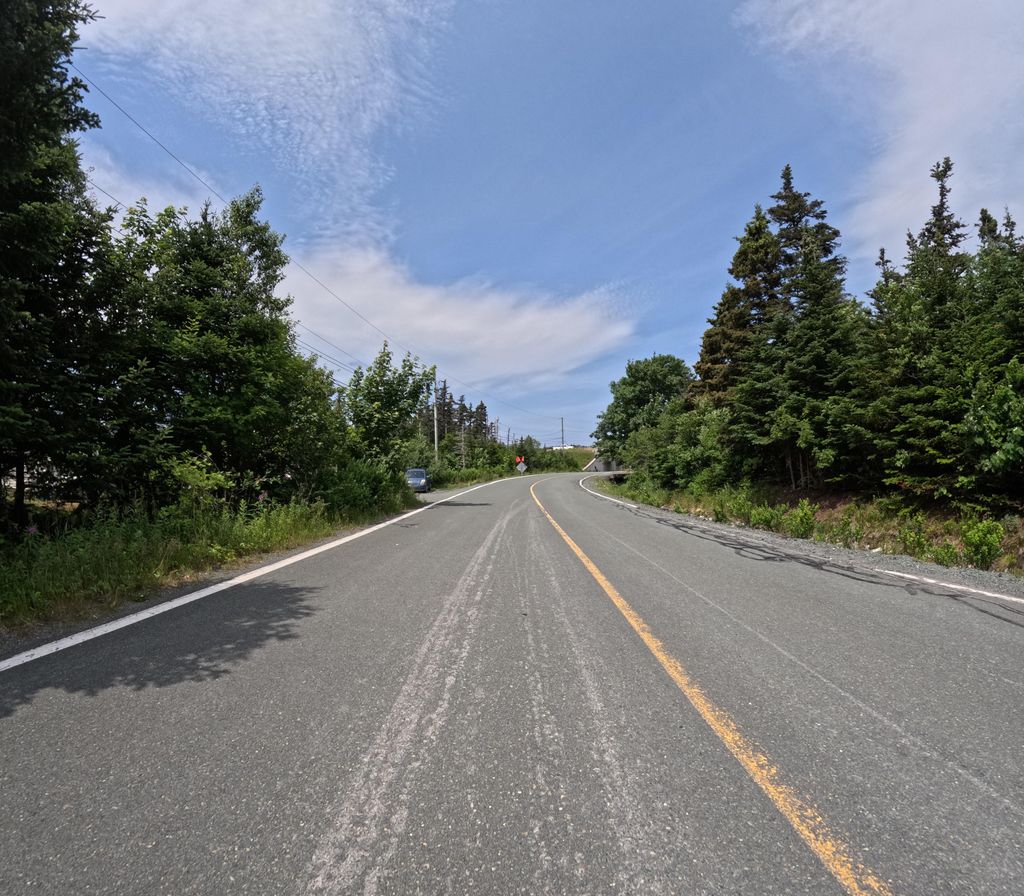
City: st_johns